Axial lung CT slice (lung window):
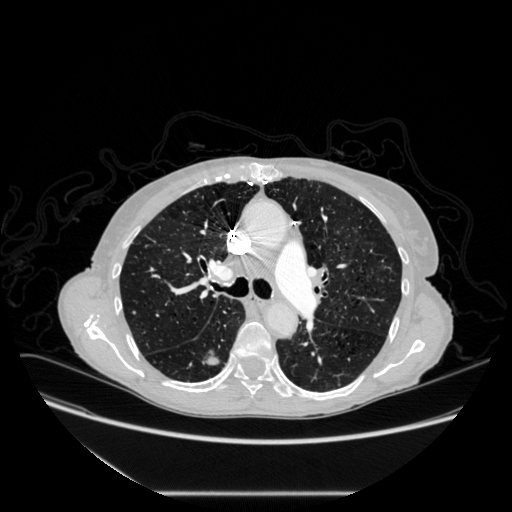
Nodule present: yes
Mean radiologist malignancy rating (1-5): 4.25